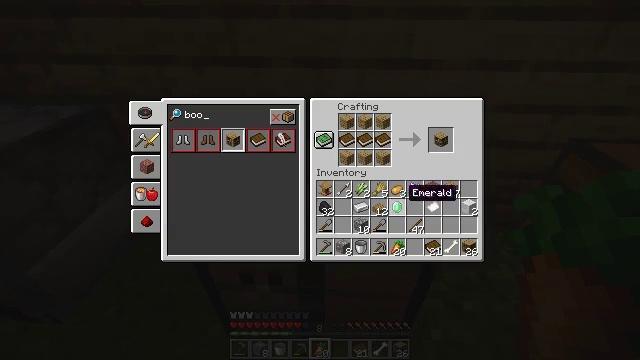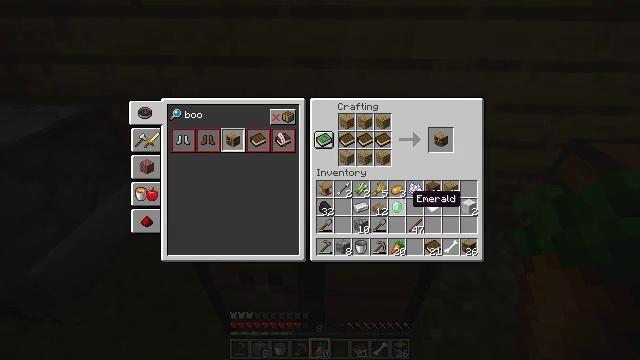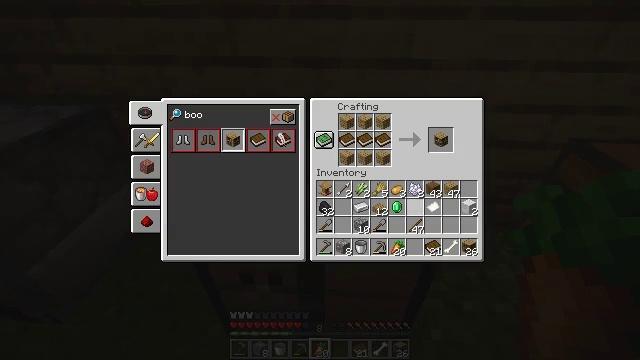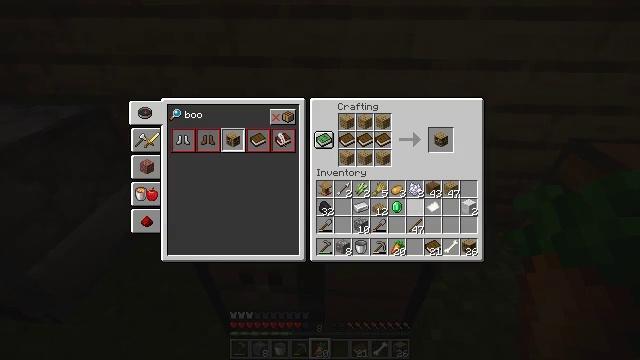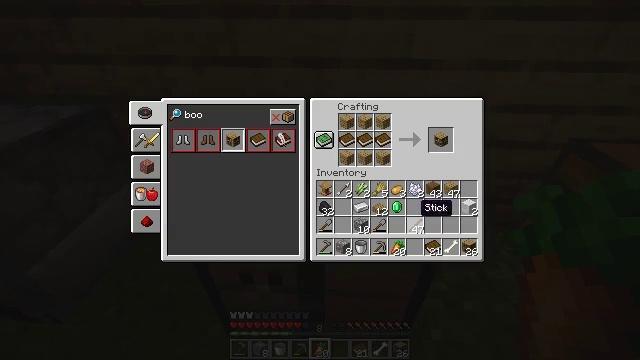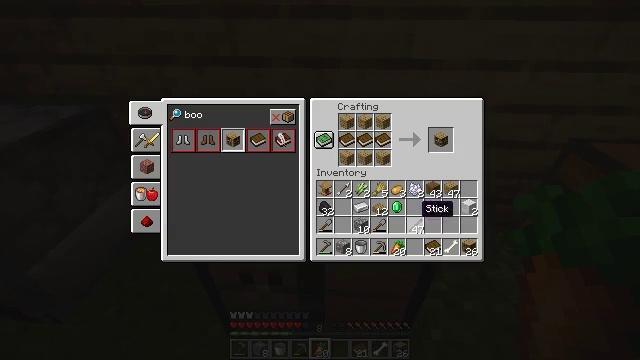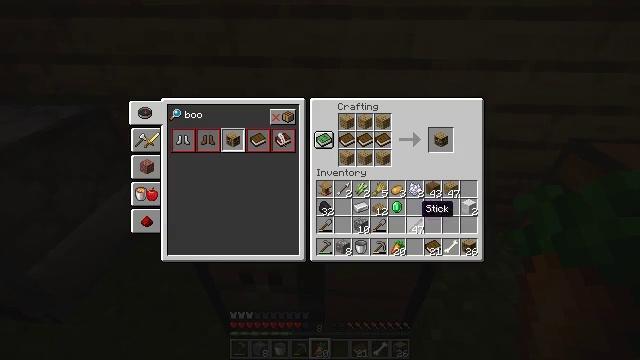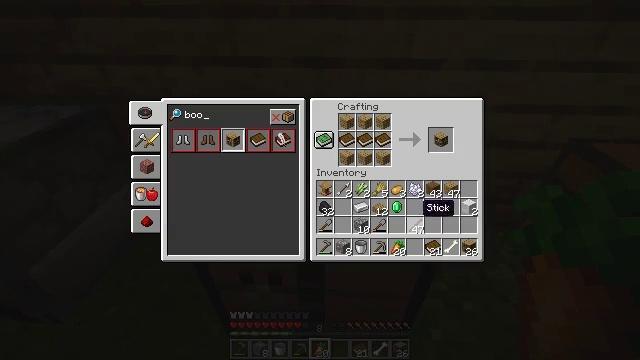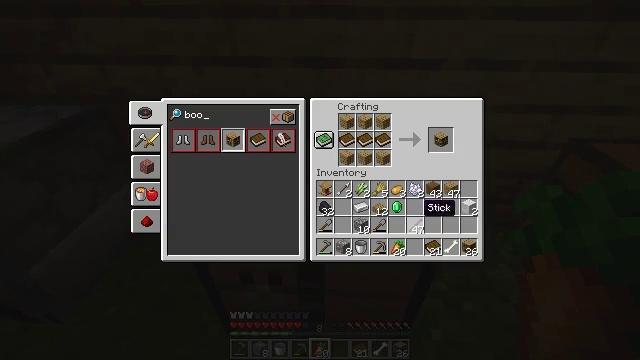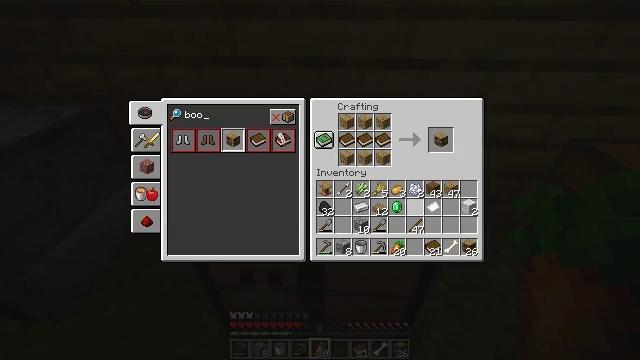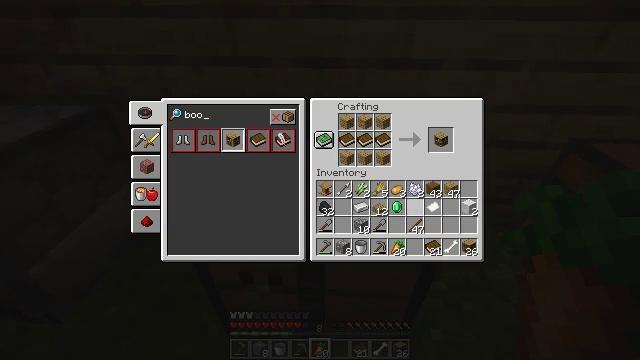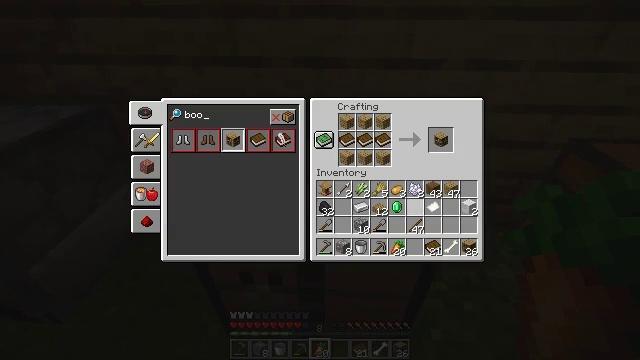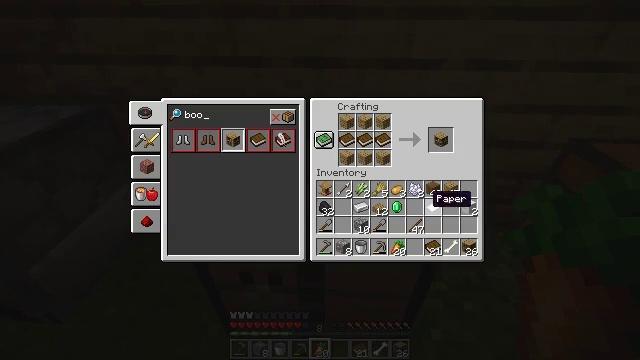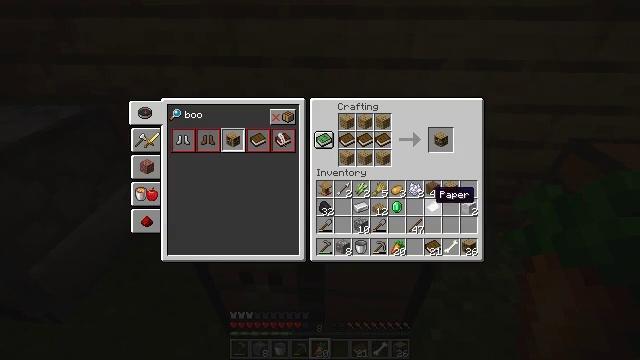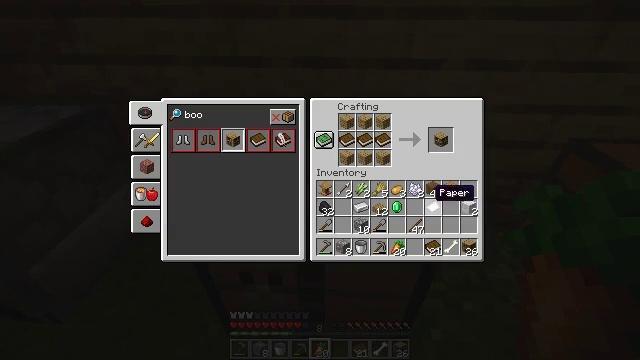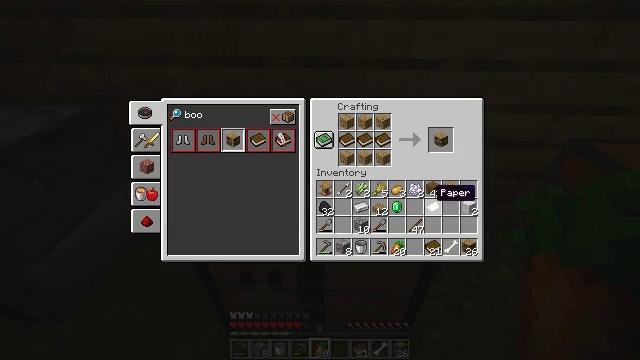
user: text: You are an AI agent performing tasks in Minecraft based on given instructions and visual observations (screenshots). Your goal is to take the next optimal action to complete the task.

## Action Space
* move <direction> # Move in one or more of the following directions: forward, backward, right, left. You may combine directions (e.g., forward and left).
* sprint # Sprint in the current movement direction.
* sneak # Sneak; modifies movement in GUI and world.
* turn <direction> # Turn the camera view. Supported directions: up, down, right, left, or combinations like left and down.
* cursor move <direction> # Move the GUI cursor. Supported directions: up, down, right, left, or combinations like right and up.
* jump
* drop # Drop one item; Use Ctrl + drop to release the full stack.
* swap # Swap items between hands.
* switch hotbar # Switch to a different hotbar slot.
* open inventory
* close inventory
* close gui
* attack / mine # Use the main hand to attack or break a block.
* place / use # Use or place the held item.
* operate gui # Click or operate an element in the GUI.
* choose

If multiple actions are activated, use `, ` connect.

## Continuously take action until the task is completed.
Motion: motion action
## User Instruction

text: Prepare books and planks to make a bookshelf.
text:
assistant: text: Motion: no_op
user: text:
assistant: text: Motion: no_op
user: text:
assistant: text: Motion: no_op
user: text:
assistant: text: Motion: no_op
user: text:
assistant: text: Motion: no_op
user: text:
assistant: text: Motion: no_op
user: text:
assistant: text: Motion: no_op
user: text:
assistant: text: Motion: no_op
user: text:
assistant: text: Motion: no_op
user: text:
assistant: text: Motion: no_op
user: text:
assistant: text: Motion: no_op
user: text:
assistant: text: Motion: no_op
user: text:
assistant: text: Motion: no_op
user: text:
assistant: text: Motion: no_op
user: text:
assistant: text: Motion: no_op
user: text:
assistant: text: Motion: no_op
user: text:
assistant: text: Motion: cursor move down
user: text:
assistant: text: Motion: no_op
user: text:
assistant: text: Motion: no_op
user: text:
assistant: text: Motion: no_op
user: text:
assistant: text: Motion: no_op
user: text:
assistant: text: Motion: no_op
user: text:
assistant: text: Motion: no_op
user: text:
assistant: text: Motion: no_op
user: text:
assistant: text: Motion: no_op
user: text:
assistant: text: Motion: operate gui
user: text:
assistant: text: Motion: operate gui
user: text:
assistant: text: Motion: operate gui
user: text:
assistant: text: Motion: no_op
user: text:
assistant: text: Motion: cursor move left and up